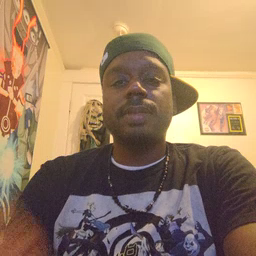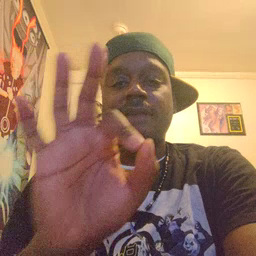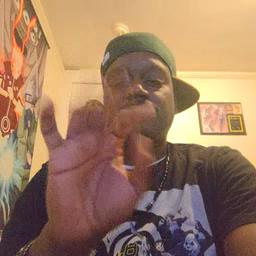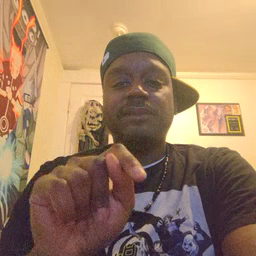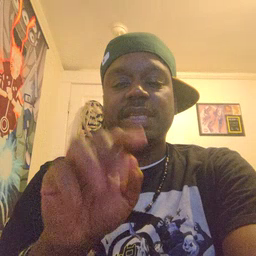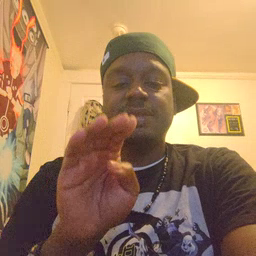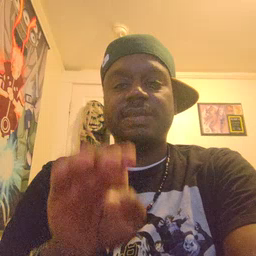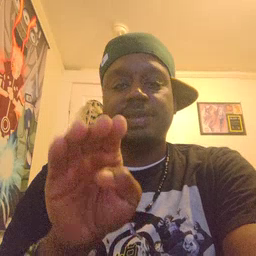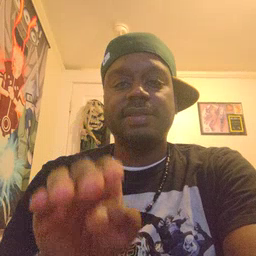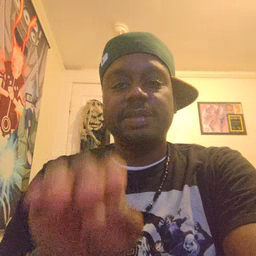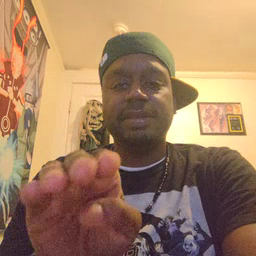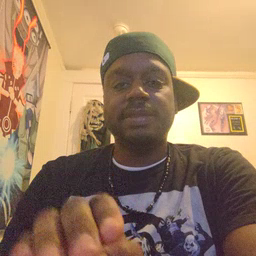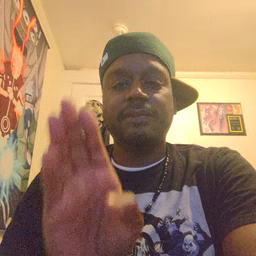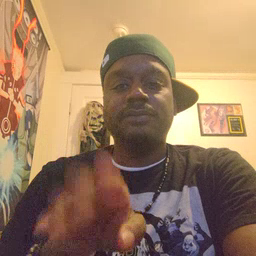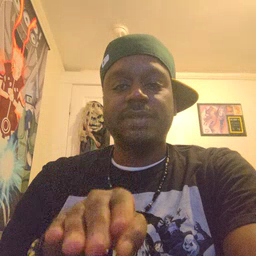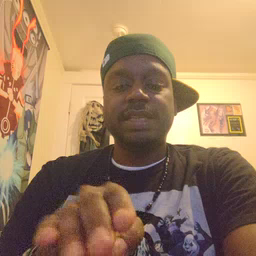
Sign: feet